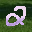
Label: 2